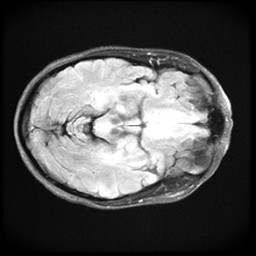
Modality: FLAIR
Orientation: axial
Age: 49
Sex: female
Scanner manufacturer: ge
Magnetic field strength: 3 T
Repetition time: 11 s
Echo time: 0.1497 s